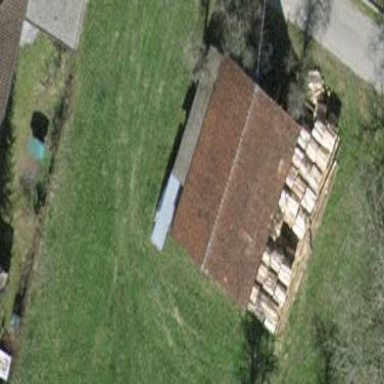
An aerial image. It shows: Shed building.